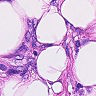
Metastatic tissue present: yes